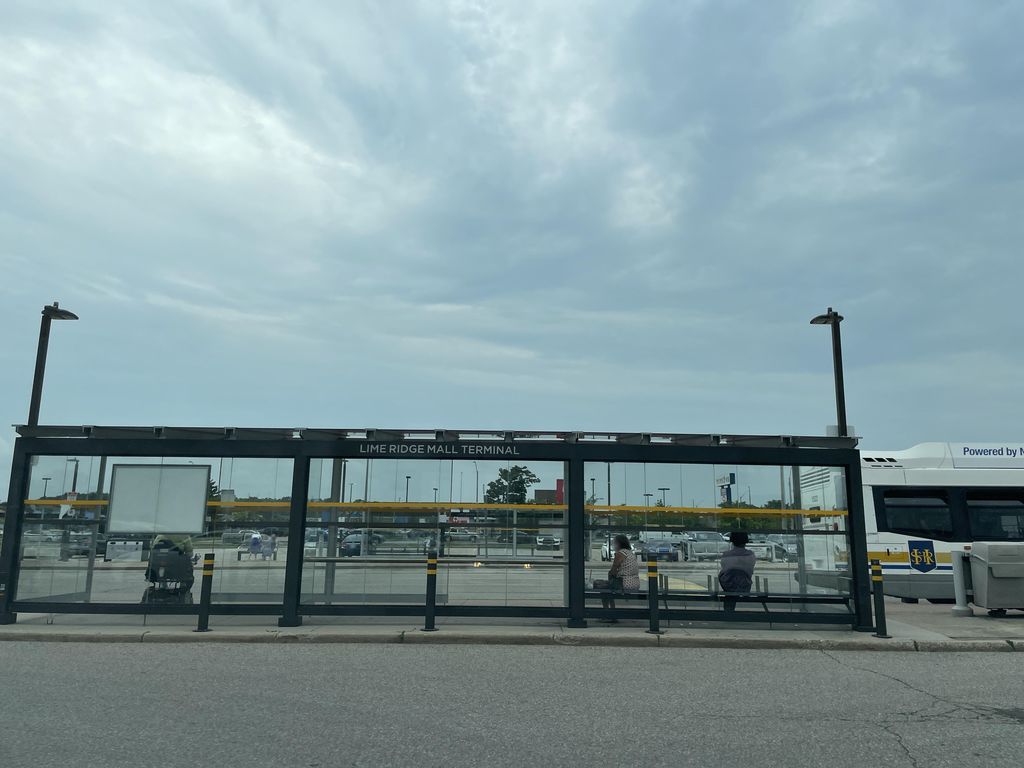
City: hamilton